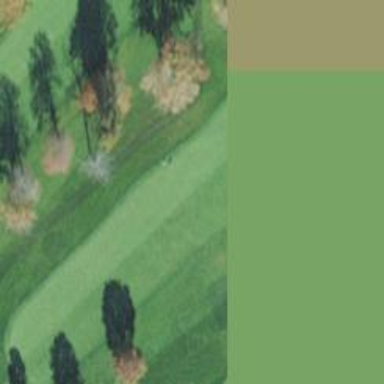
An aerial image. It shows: Grassy area designated as golf fairway.